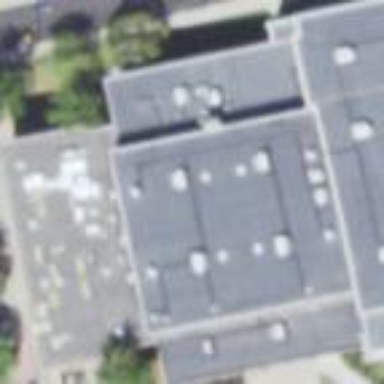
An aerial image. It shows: Fitness center building.